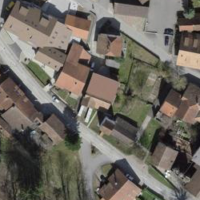
EUNIS habitat code: 54
Species observed at this site:
Asplenium ruta-muraria